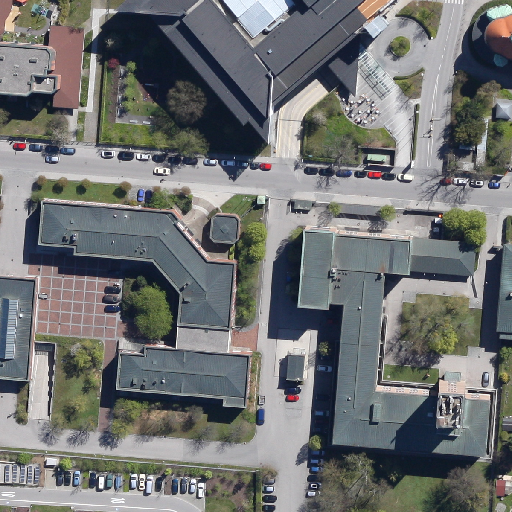
Referring expression: paved road